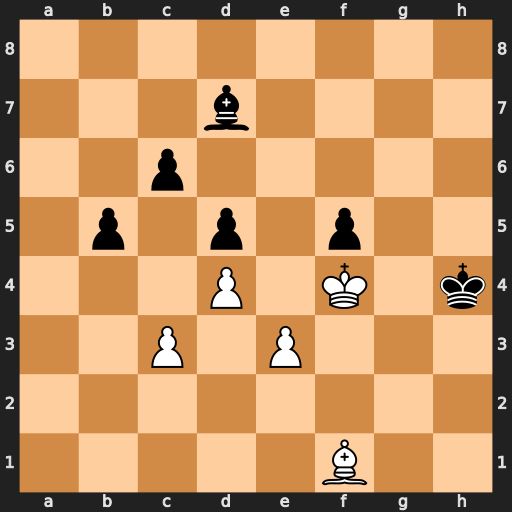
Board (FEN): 8/3b4/2p5/1p1p1p2/3P1K1k/2P1P3/8/5B2
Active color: w
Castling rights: -
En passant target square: -
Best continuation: Bd3 Kh3 Bxf5+ Bxf5 Kxf5